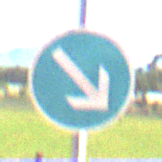
Verkehrszeichen: VorgeschriebeneVorbeifahrtRechts
Umgebung: Outdoor, RoadRail
Tageszeit: MorningAfternoon
Wetter: Clear
Licht: Natural
Jahreszeit: NotSpecified
Kontrast: HighContrast